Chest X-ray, PA view. Patient: 61 years old, sex F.
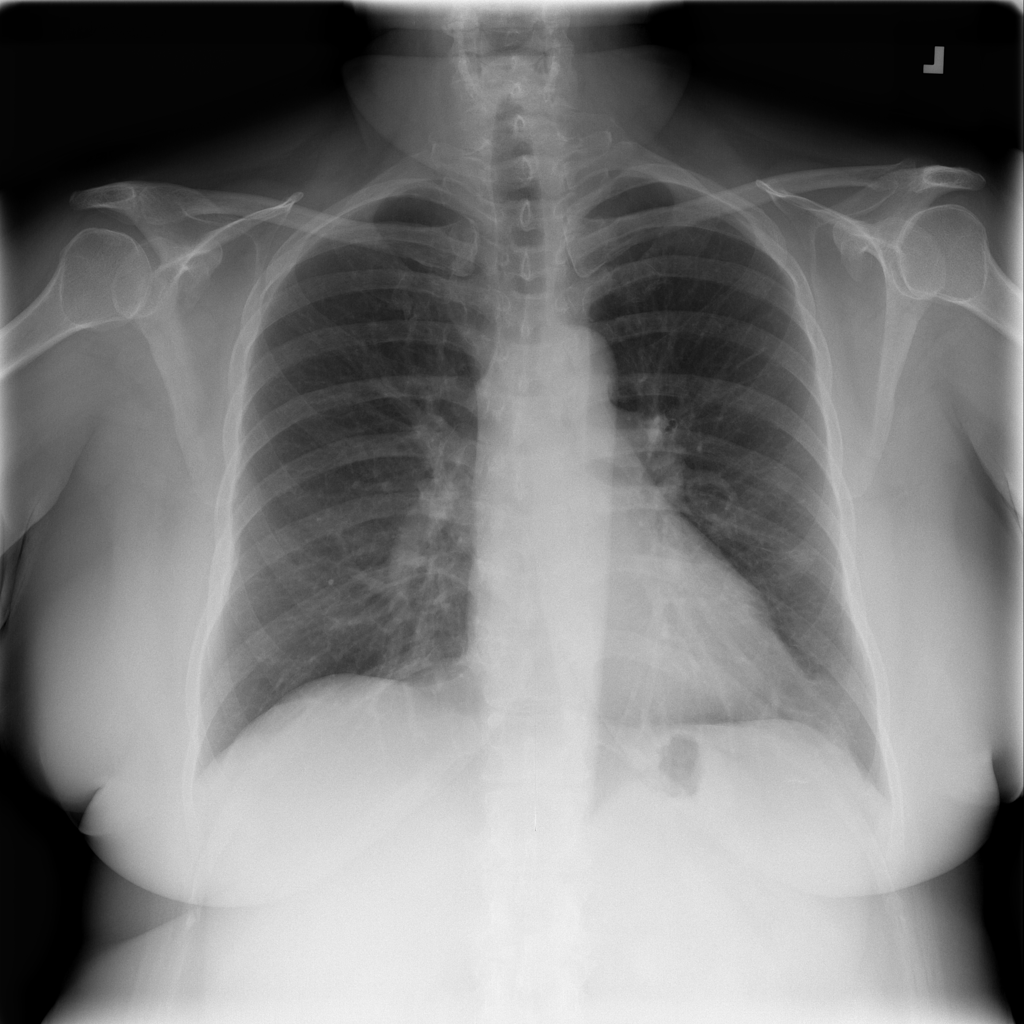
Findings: No Finding